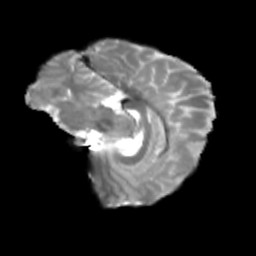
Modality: T2w
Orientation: sagittal
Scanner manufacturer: siemens
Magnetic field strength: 3 T
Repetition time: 4 s
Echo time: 0.0594 s